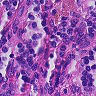
Metastatic tissue present: no